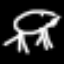
Label: frog